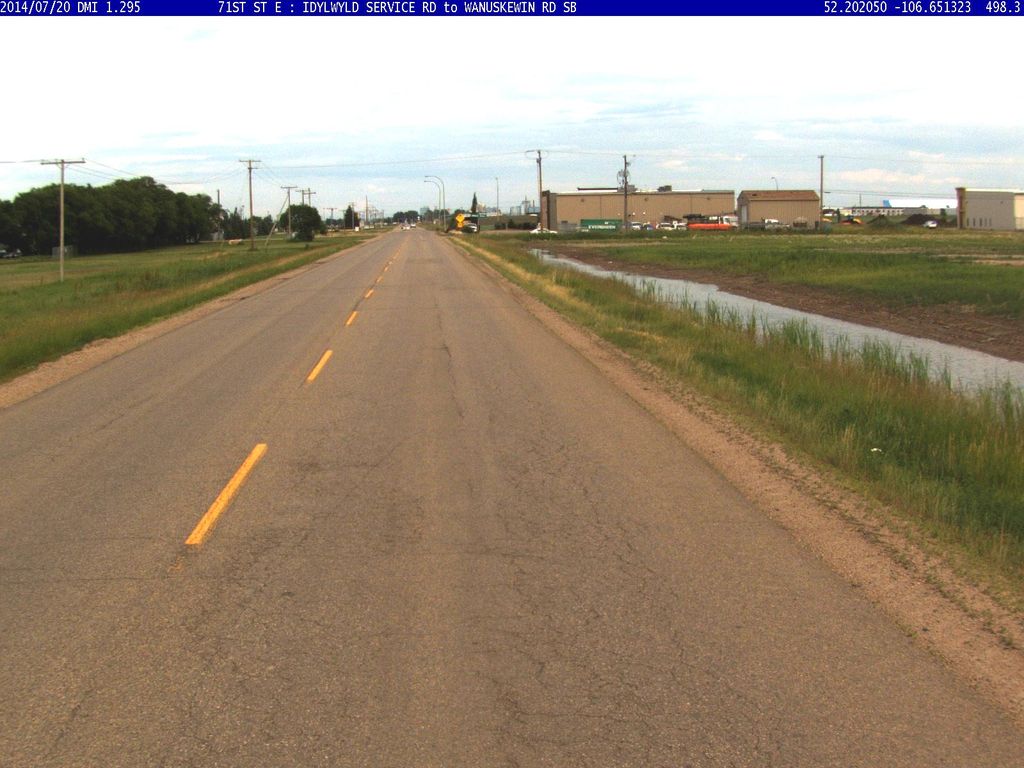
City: saskatoon